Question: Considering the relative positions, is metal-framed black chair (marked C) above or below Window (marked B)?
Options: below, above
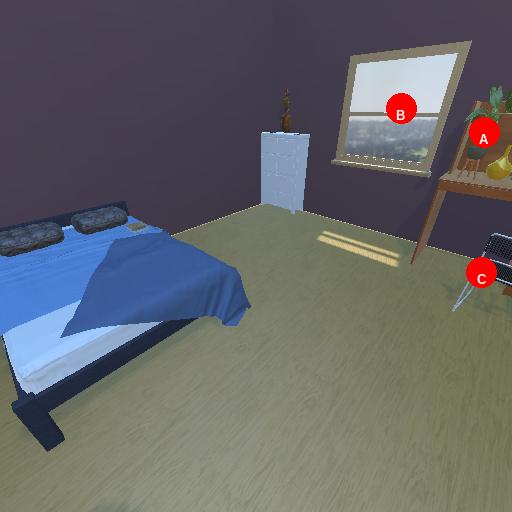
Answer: below